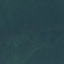
Label: Forest